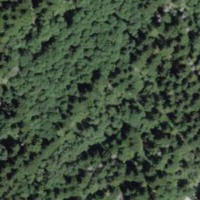
EUNIS habitat code: 44
Species observed at this site:
Viola tricolor